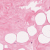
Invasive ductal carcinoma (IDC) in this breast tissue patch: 0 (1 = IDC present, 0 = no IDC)